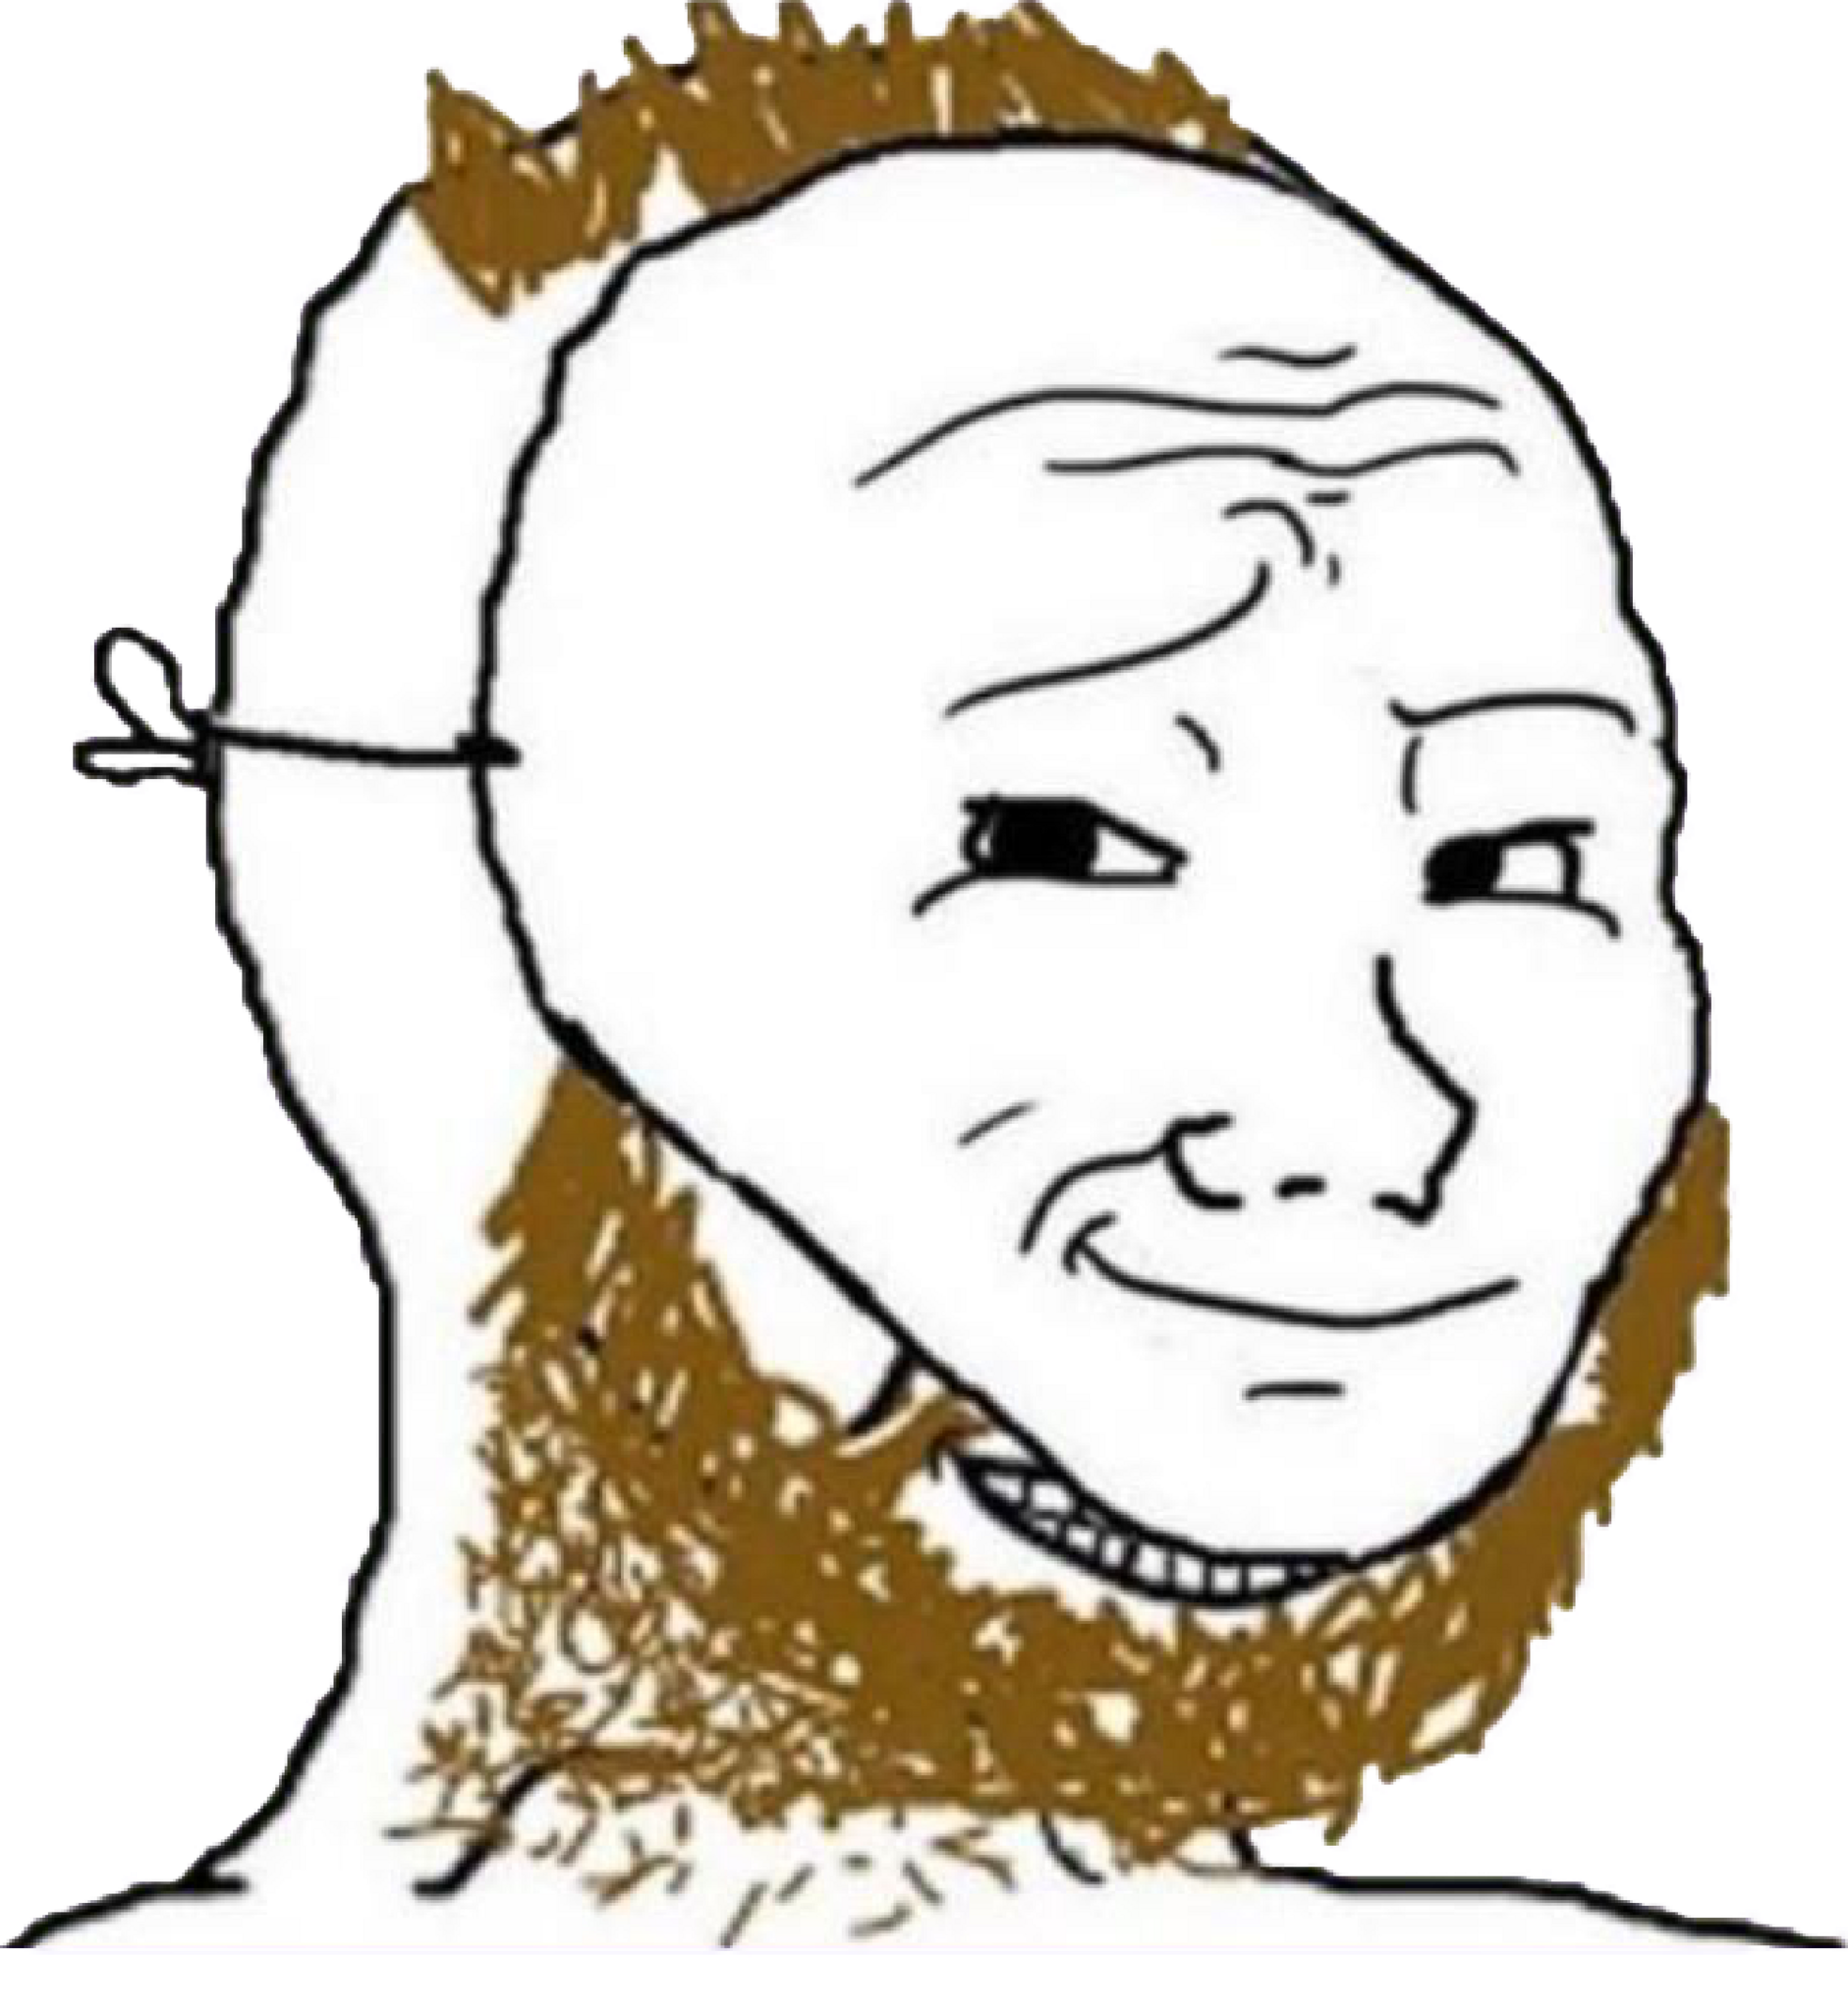
Label: 5_Coomer